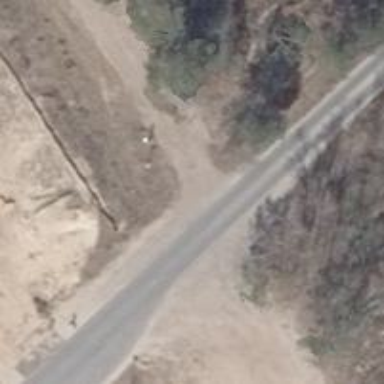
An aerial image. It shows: Emergency access point on the road.